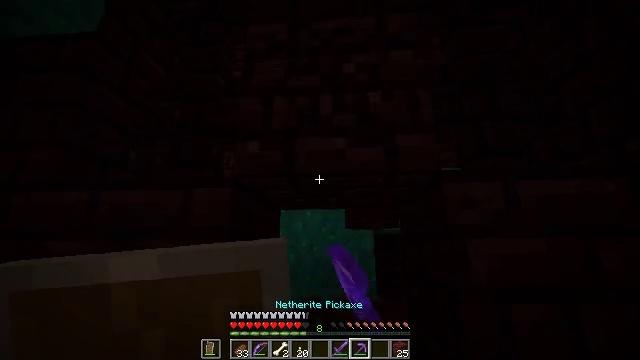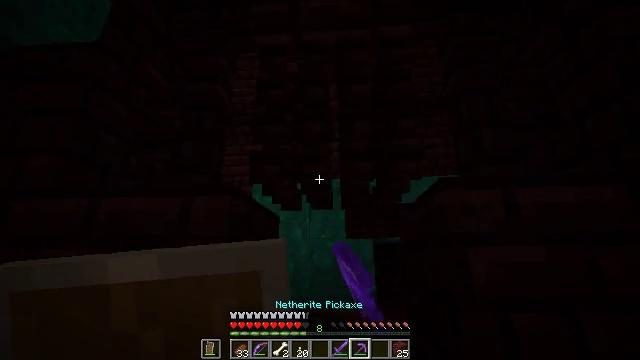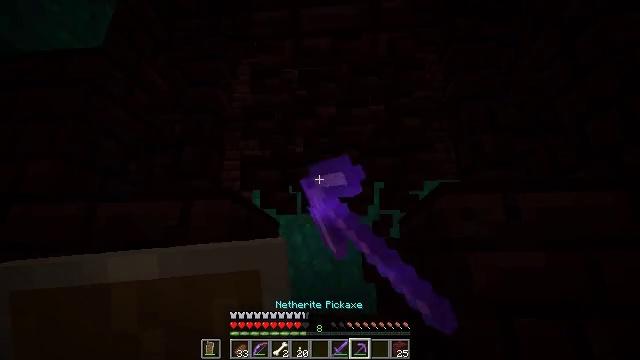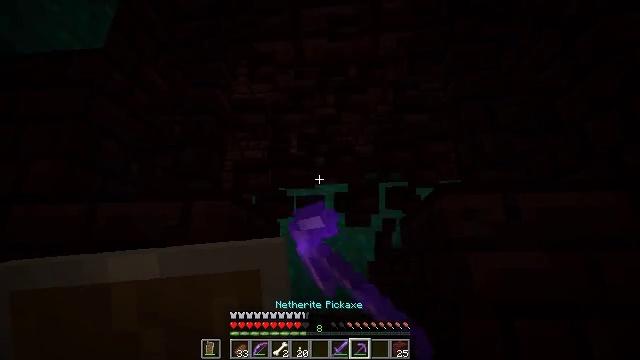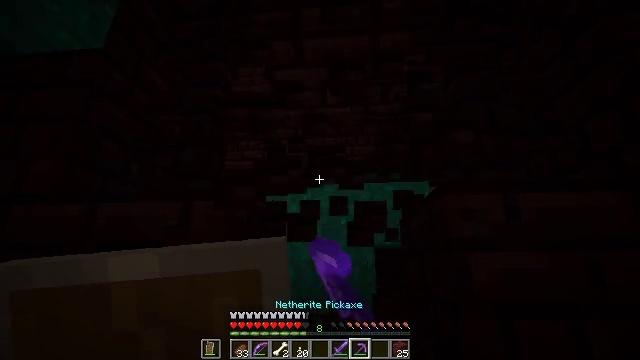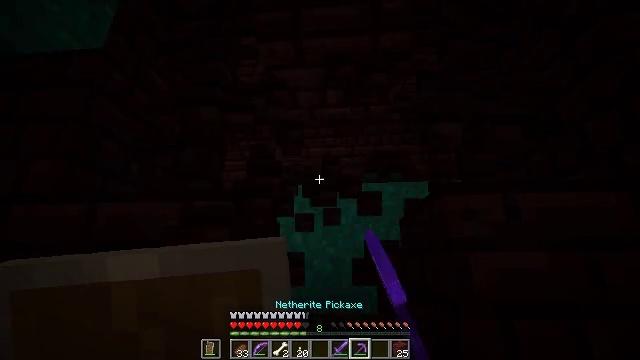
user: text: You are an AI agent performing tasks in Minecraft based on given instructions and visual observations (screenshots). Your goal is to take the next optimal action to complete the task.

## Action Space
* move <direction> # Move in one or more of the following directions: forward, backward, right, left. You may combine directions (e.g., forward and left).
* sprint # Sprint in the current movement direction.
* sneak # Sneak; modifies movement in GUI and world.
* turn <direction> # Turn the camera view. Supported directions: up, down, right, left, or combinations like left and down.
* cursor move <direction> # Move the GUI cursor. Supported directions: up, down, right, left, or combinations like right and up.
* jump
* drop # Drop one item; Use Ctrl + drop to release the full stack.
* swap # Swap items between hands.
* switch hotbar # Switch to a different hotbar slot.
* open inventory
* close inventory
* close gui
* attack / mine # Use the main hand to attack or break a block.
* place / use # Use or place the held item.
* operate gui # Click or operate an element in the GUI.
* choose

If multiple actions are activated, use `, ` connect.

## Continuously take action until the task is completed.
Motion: motion action
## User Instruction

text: Collect nether bricks for building.
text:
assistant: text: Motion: turn up, attack / mine
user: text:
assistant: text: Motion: turn up, attack / mine
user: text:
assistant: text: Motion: attack / mine
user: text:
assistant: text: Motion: attack / mine
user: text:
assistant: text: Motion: attack / mine
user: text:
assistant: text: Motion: attack / mine